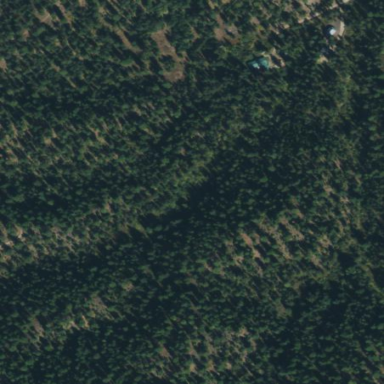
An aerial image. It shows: Evergreen needle-leaved forest.